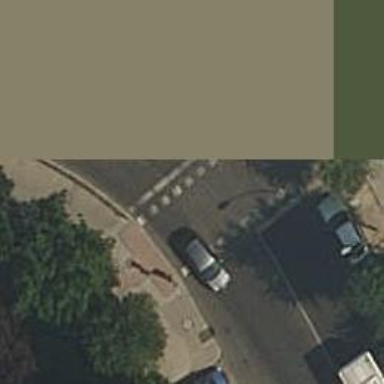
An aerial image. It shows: Road with traffic signals and zebra crossing with traffic signals.